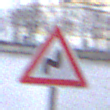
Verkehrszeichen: DoppelkurveRechts
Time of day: MorningAfternoon
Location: Outdoor (Urban)
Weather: Overcast
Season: NotSpecified
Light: Natural